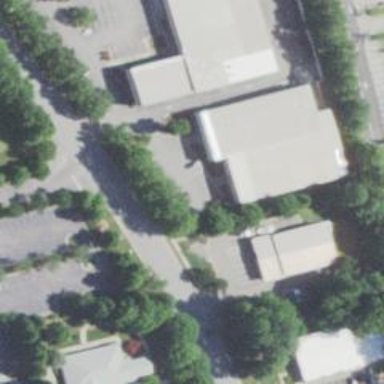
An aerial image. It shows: Commercial building.